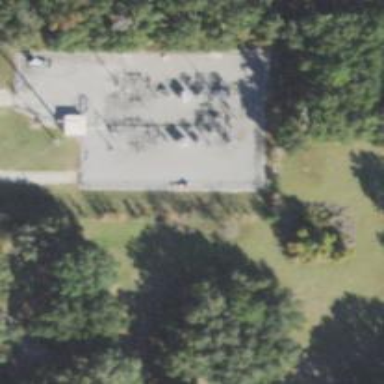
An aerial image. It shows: Switch used for power control.